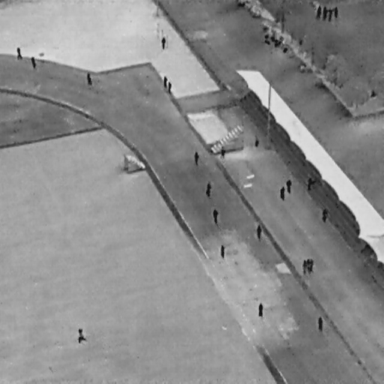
There are 27 objects shown in the infrared image, including 26 People, and a DontCare.